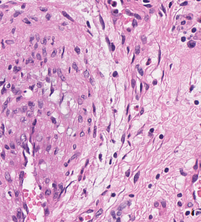
Tumor epithelial tissue: no
Tumor-associated stroma tissue: yes
Normal tissue: no